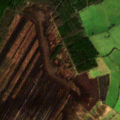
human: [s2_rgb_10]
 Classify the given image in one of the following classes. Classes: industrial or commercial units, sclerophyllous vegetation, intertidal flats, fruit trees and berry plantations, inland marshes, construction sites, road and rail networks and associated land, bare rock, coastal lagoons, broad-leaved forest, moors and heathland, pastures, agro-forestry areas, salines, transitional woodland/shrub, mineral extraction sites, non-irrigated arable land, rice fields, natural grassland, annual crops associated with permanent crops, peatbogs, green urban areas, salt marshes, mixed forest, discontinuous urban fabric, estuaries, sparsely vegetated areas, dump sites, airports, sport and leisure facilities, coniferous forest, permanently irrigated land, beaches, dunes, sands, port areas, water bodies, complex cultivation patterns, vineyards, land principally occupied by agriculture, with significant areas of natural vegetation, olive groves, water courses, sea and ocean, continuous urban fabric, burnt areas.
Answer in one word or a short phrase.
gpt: pastures, coniferous forest, mixed forest, peatbogs